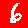
Digit: 6